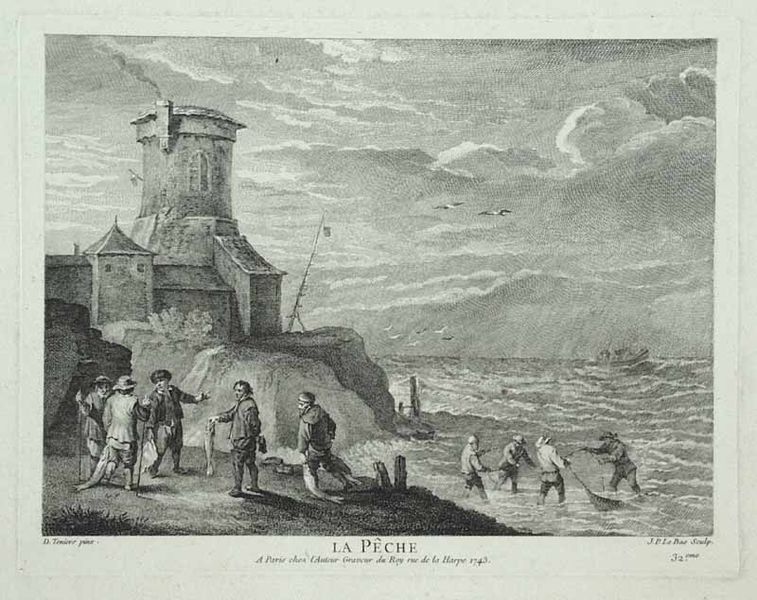
Titel: La pêche
Künstler: Jacques-Philippe Lebas
Standort: Karlsruhe
Institution: Staatliche Kunsthalle Karlsruhe
Schlagwörter: berg, felsen, himmel, mann, meer, vogel, wasser, wolken, landschaft, menschen, see, stadt, ufer, fenster, frankreich, grau, holz, hut, männer, schwarz, weiss, zeichnung, dach, gebäude, gras, haus, schloss, gespräch, arm, barock, signatur, ferne, horizont, vögel, weite, wind, qualm, rauch, händler, personen, blatt, arbeit, boot, genre, kamin, ruder, rund, schornstein, stock, turm, gischt, küste, schiff, schrift, strand, wellen, stab, fahne, fischer, mast, netze, fels, klippen, dorf, mauer, französisch, brandung, kutter, möwe, möwen, seemann, sturm, stürmisch, unwetter, wetter, hat, men, people, window, essen, rauchen, balken, bucht, befestigung, klippe, steilküste, regen, verkauf, burg, leuchtturm, kran, druck, radierung, stich, schwarzweiß, strich, stöcke, angel, niederländisch, fisch, smoke, cliff, cloud, clouds, rock, rocks, sky, stone, boat, building, ocean, sea, ship, shore, water, waves, tower, stadtmauer, kaufen, fang, coast, grass, dusk, plants, drawing, verkaufen, eimer, kupferstich, black and white, gravure, castle, bird, birds, french, netz, reuse, beach, foam, rope, sailors, seascape, storm, wave, fische, flag, unruhig, schroff, fischen, port, fort, walls, rundturm, fischfang, nuages, rain, chateau, handeln, fish, fischernetz, lighthouse, chimney, fishermen, fishing, mer, peche, plage, lithographie, marin, text, pole, fishes, wetterstation, marins, sale, fischere, tempête, landschafrt, wualm, fortress, shoreline, net, web, bucket, landcape, windfahne, fisher, catch, black and hite, ropes, seagulls, franch, hll, nets, seagull, la peche, die fischer, bargain, fischet, haul, maritimes, bragging, escarpment, the fish, meer  fischer himmel möven